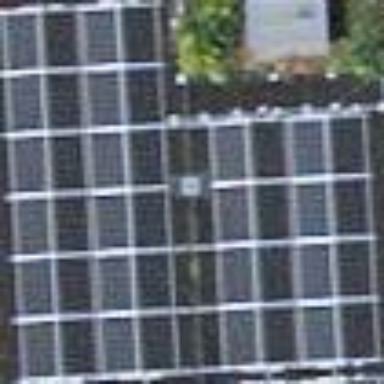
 consisting of solar photovoltaic panels."